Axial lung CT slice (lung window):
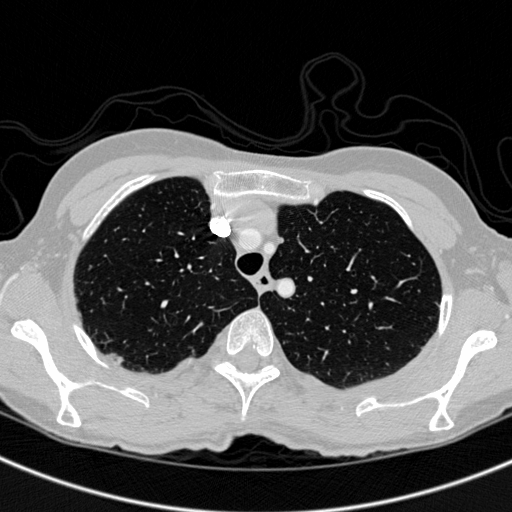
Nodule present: no